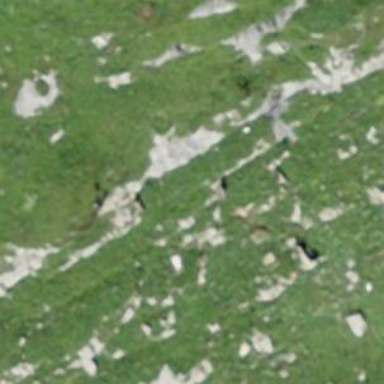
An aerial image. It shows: Natural cliff.